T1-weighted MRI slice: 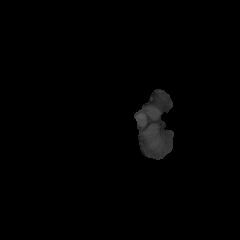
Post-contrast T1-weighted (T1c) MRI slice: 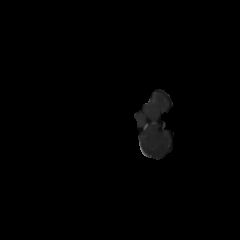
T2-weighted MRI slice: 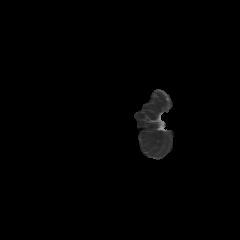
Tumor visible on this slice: no